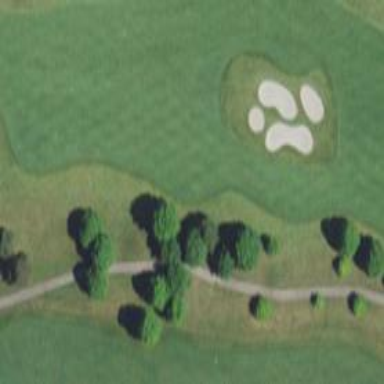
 with lush green grass covering the ground."